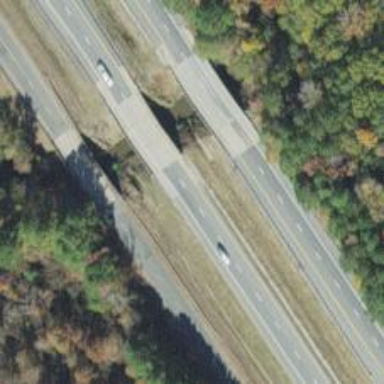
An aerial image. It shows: Beam bridge on motorway.